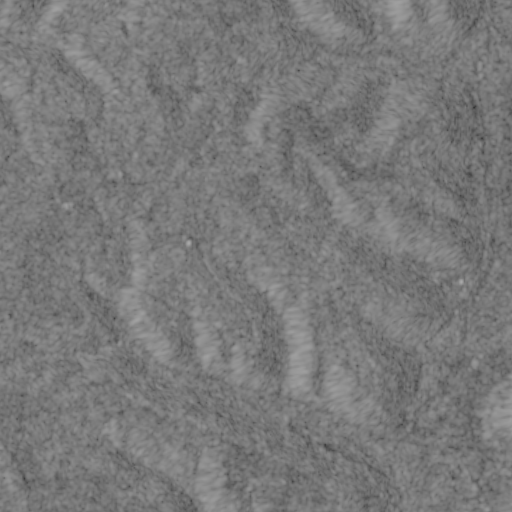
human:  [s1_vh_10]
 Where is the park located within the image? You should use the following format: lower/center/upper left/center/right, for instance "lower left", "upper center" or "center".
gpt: The park is located in the lower right of the image.
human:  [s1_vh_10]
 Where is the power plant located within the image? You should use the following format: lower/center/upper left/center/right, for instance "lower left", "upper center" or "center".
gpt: There is no power plant in the image.

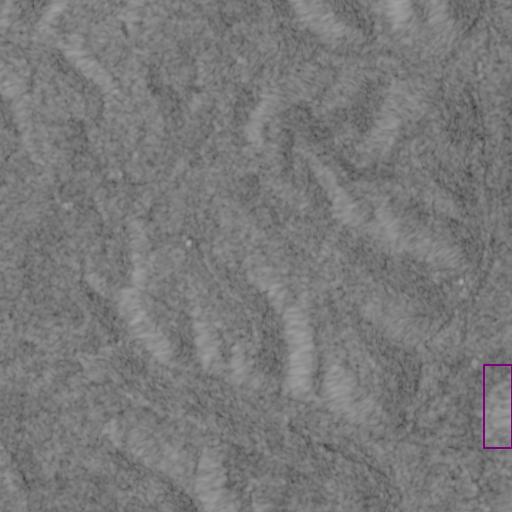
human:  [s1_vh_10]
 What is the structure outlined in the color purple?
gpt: The structure outlined in purple is a park.
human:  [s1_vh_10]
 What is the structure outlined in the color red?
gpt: There is no red outline.